【题型】填空题　【知识点】立体几何　【难度】medium
在平面凸四边形 \(ABCD\) 中，\(CB = CD = \sqrt{2}\)，\(AB = AD\)，且 \(\angle BAD = 60^\circ\)，\(\angle BCD = 90^\circ\)，将四边形 \(ABCD\) 沿对角线 \(BD\) 折起，使点 \(A\) 到达点 \(E\) 的位置。若二面角 \(E-BD-C\) 的大小范围是 \(\left[\dfrac{\pi}{3}, \dfrac{2\pi}{3}\right]\)，则三棱锥 \(E-BCD\) 的外接球表面积的取值范围是 \(\underline{\quad\quad}\)。
【解答】
【答案】$\boldsymbol{\left[\dfrac{16\pi}{3}, \dfrac{52\pi}{9}\right]}$

【分析】
取 $BD$ 中点 $O_2$，连接 $O_2E$，取 $\triangle EBD$ 的外心 $O_1$，过点 $O_2$ 作 $l \perp$ 平面 $BCD$，过点 $O_1$ 作 $O_1O \perp$ 平面 $EBD$ 交 $l$ 于点 $O$，进而确定球心的位置及二面角 $E-BD-C$ 的平面角为 $\angle EO_2C$ 并确定范围，利用几何关系求球体半径，即可得球体表面积的范围。

【详解】
由题意知，$\triangle ABD$ 和 $\triangle EBD$ 是等边三角形，
取 $BD$ 中点 $O_2$，连接 $O_2E$，取 $\triangle EBD$ 的外心 $O_1$，则 $O_2$ 是 $\triangle BCD$ 的外心。

过点 $O_2$ 作 $l \perp$ 平面 $BCD$，则三棱锥 $E-BCD$ 的外接球球心在 $l$ 上。
过点 $O_1$ 作 $O_1O \perp$ 平面 $EBD$ 交 $l$ 于点 $O$，则点 $O$ 即为三棱锥 $E-BCD$ 的外接球球心。

由 $BD \perp O_2C$，$BD \perp O_2E$ 知，$\angle EO_2C$ 为二面角 $E-BD-C$ 的平面角，则 $\angle EO_2C \in \left[\dfrac{\pi}{3}, \dfrac{2\pi}{3}\right]$，
设 $\angle OO_2O_1 = \theta$，则 $0 \le \theta \le \max\left\{\dfrac{\pi}{2} - \dfrac{\pi}{3}, \dfrac{2\pi}{3} - \dfrac{\pi}{2}\right\} = \dfrac{\pi}{6}$，

又 $O_1O_2 = 1 \times \sqrt{3} \times \dfrac{1}{3} = \dfrac{\sqrt{3}}{3}$，所以 $OO_2 = \dfrac{O_1O_2}{\cos\theta} = \dfrac{1}{\sqrt{3}\cos\theta} \in \left[\dfrac{\sqrt{3}}{3}, \dfrac{2}{3}\right]$，

因为 $O_2O \perp$ 平面 $CBD$，$BD \subset$ 平面 $CBD$，所以 $O_2O \perp BD$，
所以三棱锥 $E-BCD$ 的外接球半径 $R^2 = O_2B^2 + OO_2^2 = 1 + OO_2^2 \in \left[\dfrac{4}{3}, \dfrac{13}{9}\right]$，

所以三棱锥 $E-BCD$ 外接球的表面积 $S = 4\pi R^2 \in \left[\dfrac{16\pi}{3}, \dfrac{52\pi}{9}\right]$。

故答案为：$\boldsymbol{\left[\dfrac{16\pi}{3}, \dfrac{52\pi}{9}\right]}$。

【点睛】
关键点点睛：根据球心的性质确定位置，并求出二面角 $E-BD-C$ 的平面角 $\angle EO_2C$ 的范围为关键。
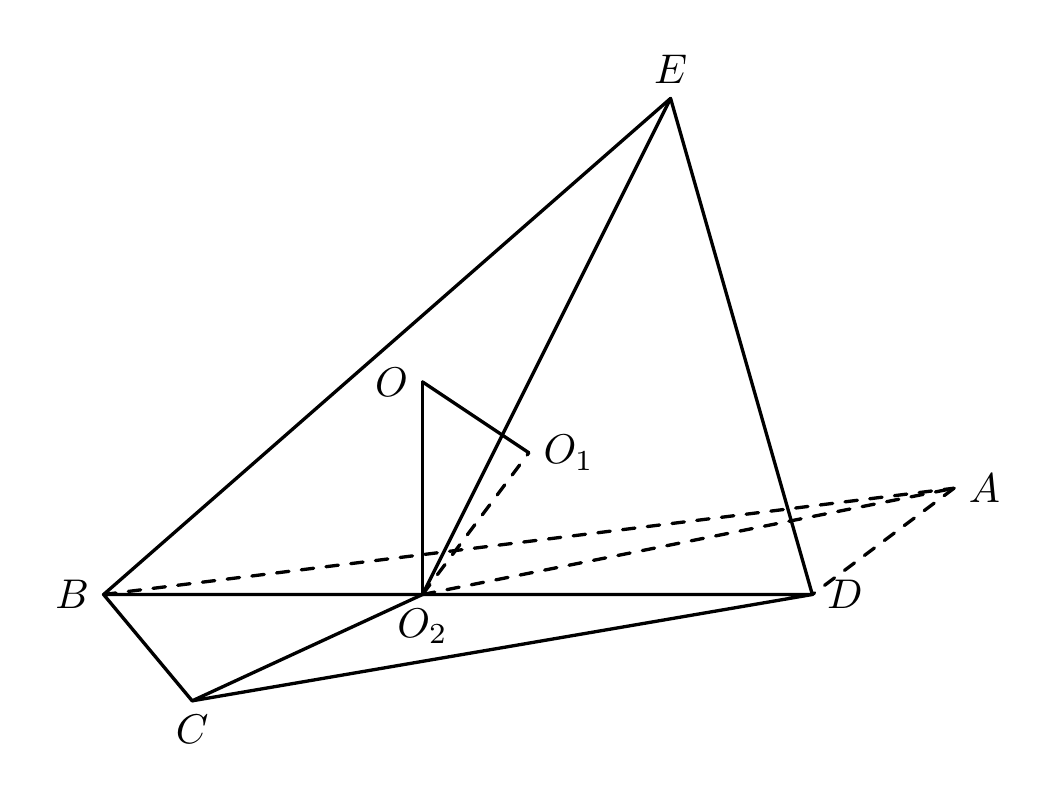